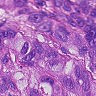
Metastatic tissue present: yes